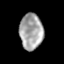
Tissue: prostate
Cell type: Epithelial cells
Senescence score: 0.3511
Nuclear area (px): 820
Mean DAPI intensity: 165.362